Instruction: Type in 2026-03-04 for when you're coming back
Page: home
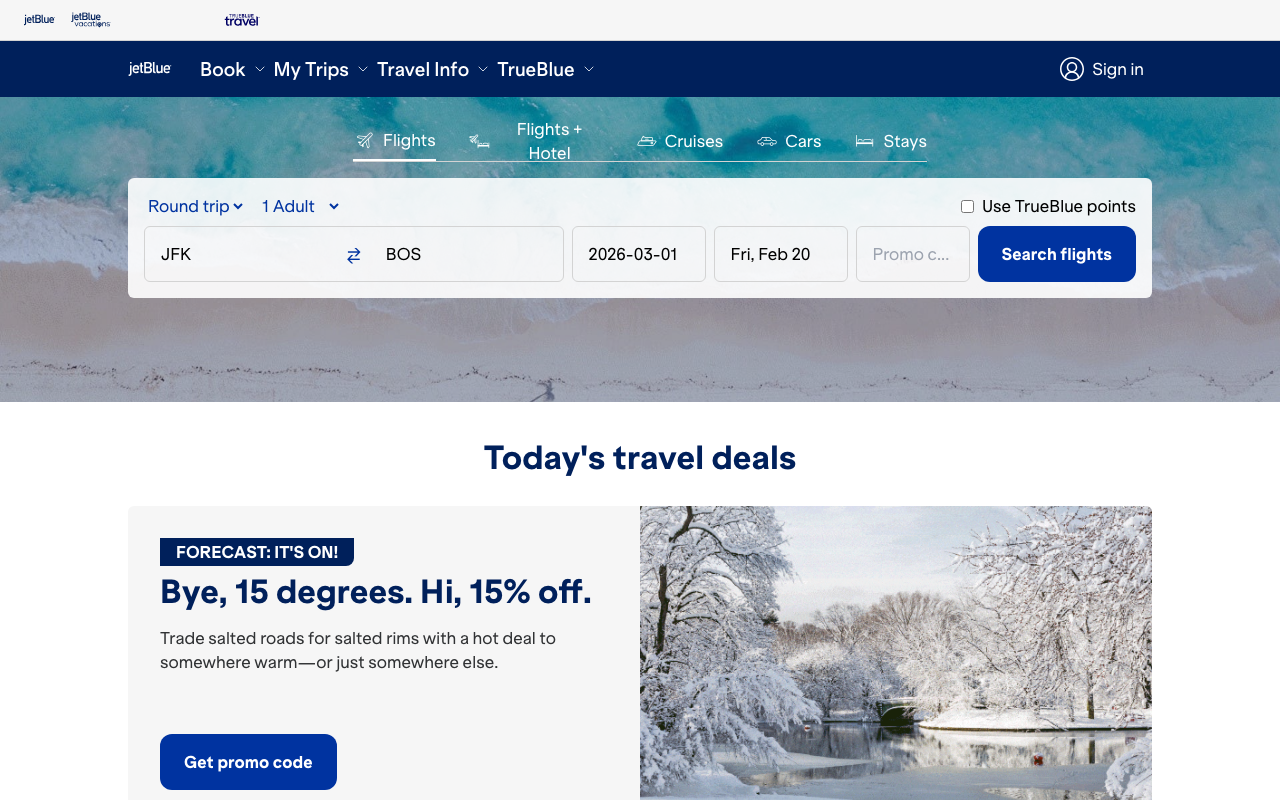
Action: type